Question: I have the following db table

82 is the parent of 84. 24 is the parent of 82 and 83. In php I have a method to fetch rows by uid.
'''
public function fetchByUid($uid){
//code
}
'''
This would retrieve the 7th and 6th value from the table. Now I want to fetch not only the rows where uid is equal but also the rows where the parent is the child of uid. E.g. 82 is a parent of 84 but also a child of 24.
So I came up with some recursion.
'''
public function fetchByUidRec($uid, $data, $counter){
//set of rows by uid
$db_resultSet;
foreach($db_resultSet as $row){
$entry = array();
$entry['id'] = $row->id;
$entry['uid'] = $row->uid;
$entry['rid'] = $row->rid;
$entry['layer'] = $counter;
$data [] = $entry;
//now I want to do the same on the child
$data [] = fetchByUidRec($row->rid, $data, $counter = $counter + 1)
}
return $data;
}
public function getchByUid($uid){
$data = array();
$counter = 0;
return fetchByUidRec($uid, $data, $counter)
}
'''
But that does not work at all :( I want to store the current recrusion depth in $data['layer']
Any ideas?
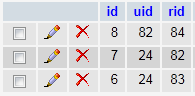
Answer: If I understood you correctly:
'''
$rows = array
(
0 => array('id' => 8, 'uid' => 82, 'rid' => 84),
1 => array('id' => 7, 'uid' => 24, 'rid' => 82),
2 => array('id' => 6, 'uid' => 24, 'rid' => 83),
);
function fetchByUidRec($uid, $counter = 0)
{
global $rows;
// or in your case
// $rows = SELECT FROM table WHERE uid = $uid;
$data = array();
foreach ($rows as $row)
{
if ($row['uid'] == $uid)
{
$data[] = array_merge($row, array('layer' => $counter));
$data = array_merge($data, fetchByUidRec($row['rid'], $counter++));
}
}
return $data;
}
'''
---
:
'''
echo '<pre>';
print_r(fetchByUidRec(24));
echo '</pre>';
'''
---
:
'''
Array
(
[0] => Array
(
[id] => 7
[uid] => 24
[rid] => 82
[layer] => 0
)
[1] => Array
(
[id] => 8
[uid] => 82
[rid] => 84
[layer] => 0
)
[2] => Array
(
[id] => 6
[uid] => 24
[rid] => 83
[layer] => 1
)
)
'''